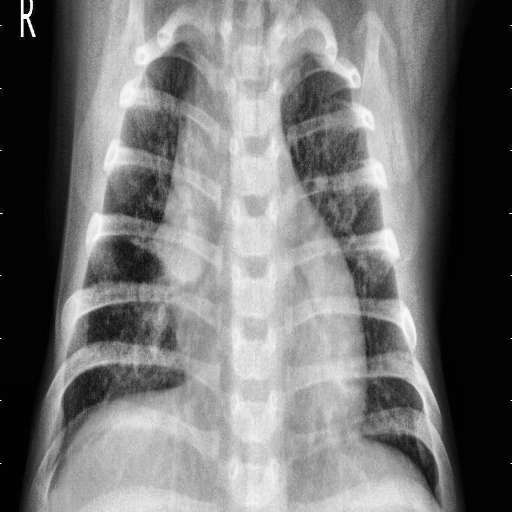
Finding: PNEUMONIA